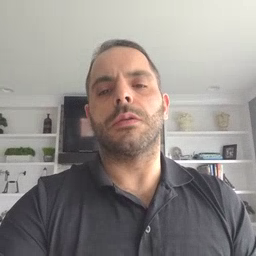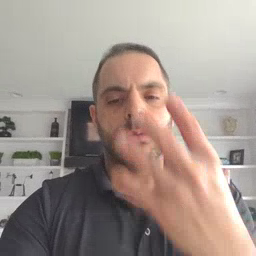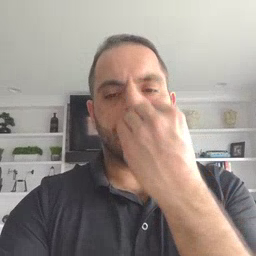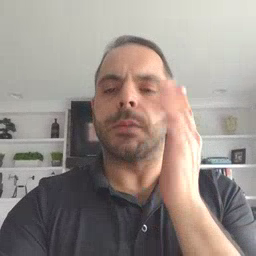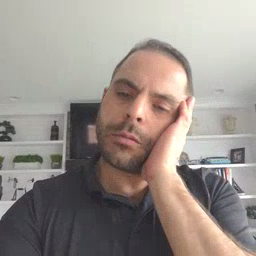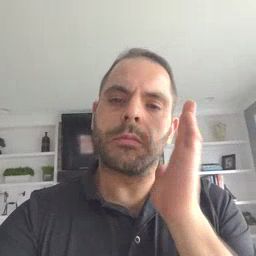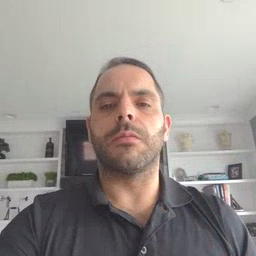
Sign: nap